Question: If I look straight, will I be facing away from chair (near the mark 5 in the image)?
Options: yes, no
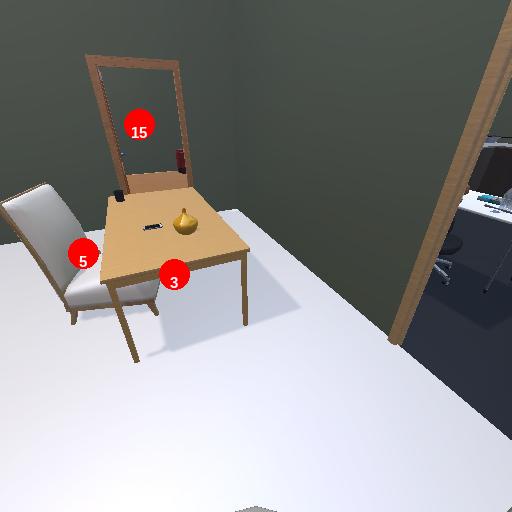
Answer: yes